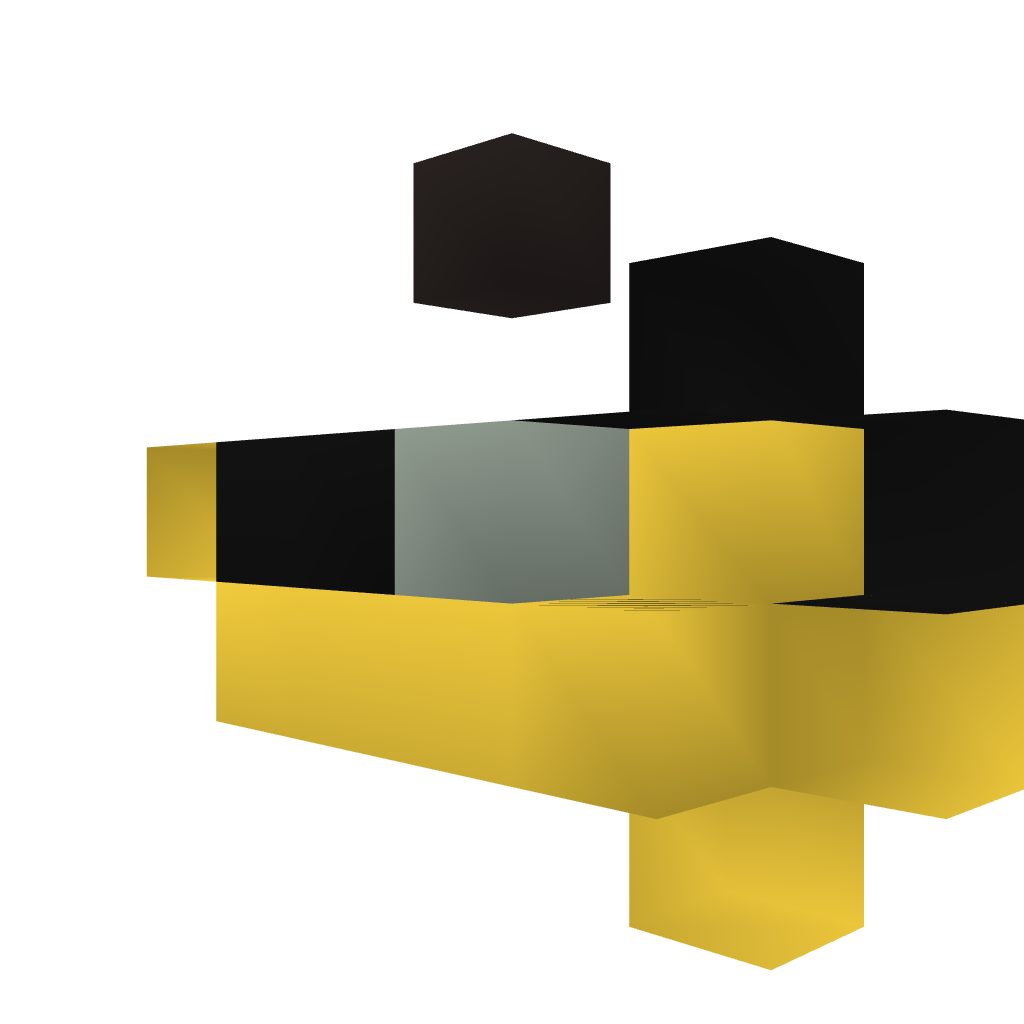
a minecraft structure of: Shop (Dispenser)